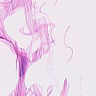
Metastatic tissue present: no